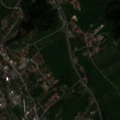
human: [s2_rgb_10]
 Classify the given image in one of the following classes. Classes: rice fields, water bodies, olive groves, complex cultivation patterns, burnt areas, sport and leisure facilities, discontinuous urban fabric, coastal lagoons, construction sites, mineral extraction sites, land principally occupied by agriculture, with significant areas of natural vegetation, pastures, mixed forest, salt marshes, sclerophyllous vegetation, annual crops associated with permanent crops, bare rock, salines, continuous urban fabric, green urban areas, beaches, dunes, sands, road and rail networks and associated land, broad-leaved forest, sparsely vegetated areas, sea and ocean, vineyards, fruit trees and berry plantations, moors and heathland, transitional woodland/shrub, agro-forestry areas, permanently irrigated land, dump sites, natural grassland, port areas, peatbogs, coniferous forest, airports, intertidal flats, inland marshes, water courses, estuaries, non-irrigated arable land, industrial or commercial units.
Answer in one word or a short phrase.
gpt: discontinuous urban fabric, complex cultivation patterns, mixed forest